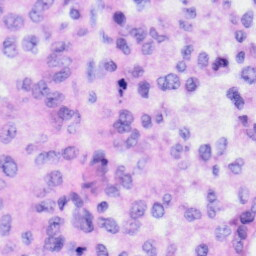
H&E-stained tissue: Liver